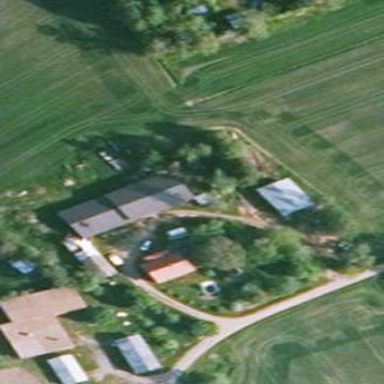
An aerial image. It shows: Farmyard area.